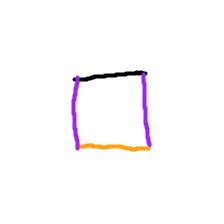
Shape: square